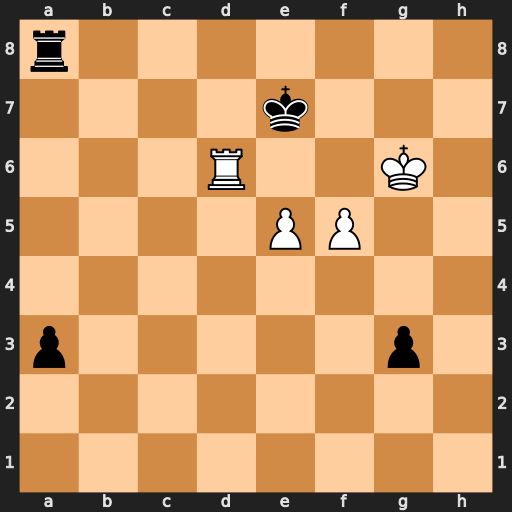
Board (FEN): r7/4k3/3R2K1/4PP2/8/p5p1/8/8
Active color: w
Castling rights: -
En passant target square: -
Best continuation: f6+ Ke8 e6 g2 Rd1